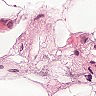
Metastatic tissue present: no